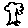
Label: tree